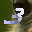
Label: 3